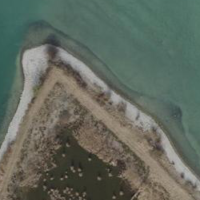
EUNIS habitat code: 14
Species observed at this site:
Ardea alba